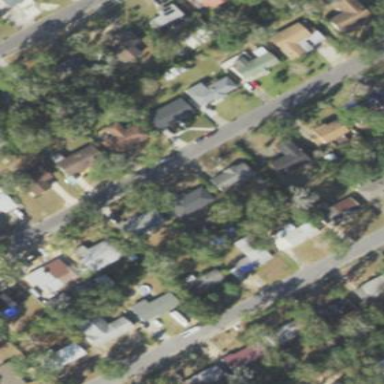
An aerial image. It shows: This residential area consists of single-family homes.